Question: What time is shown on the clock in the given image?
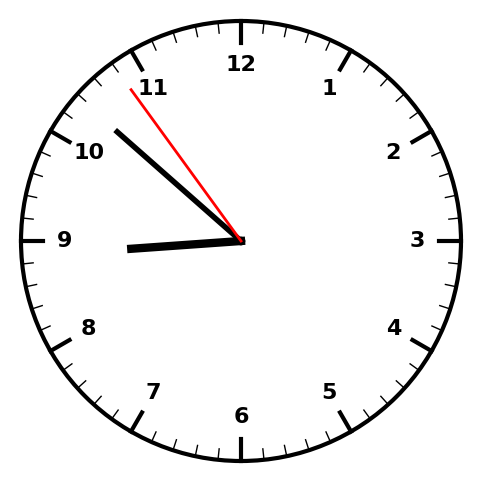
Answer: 08:51:54